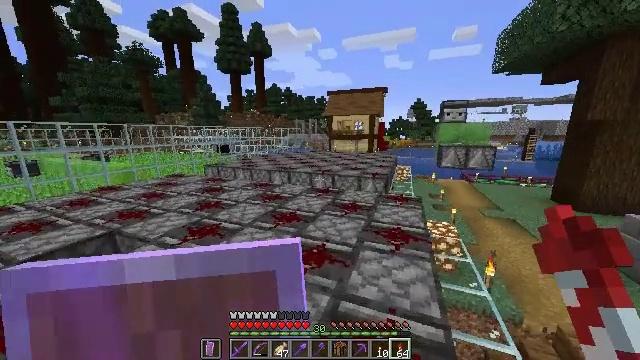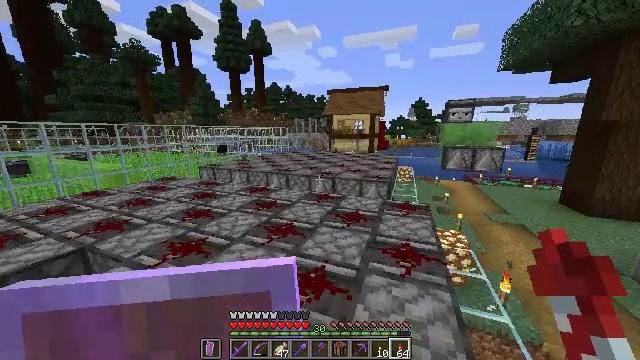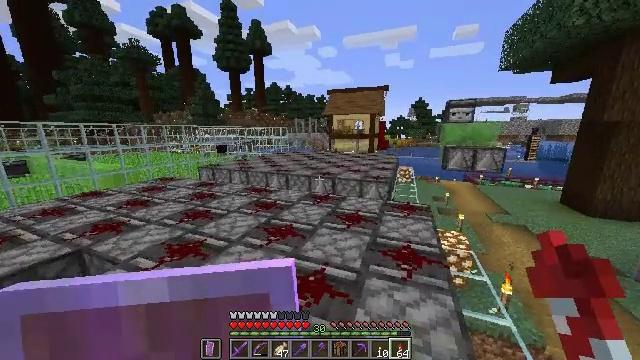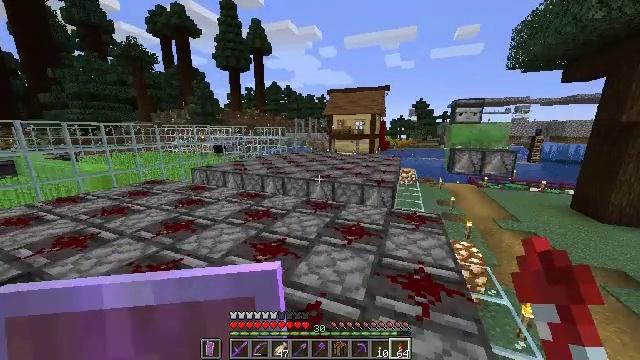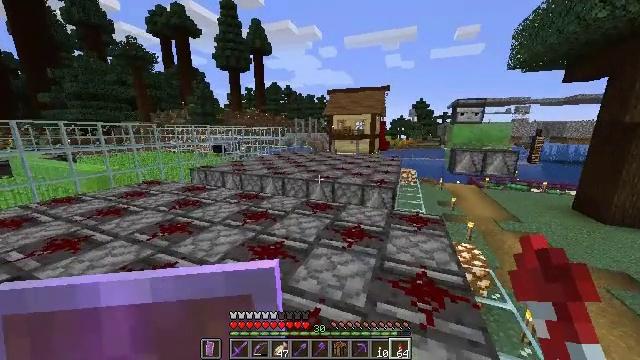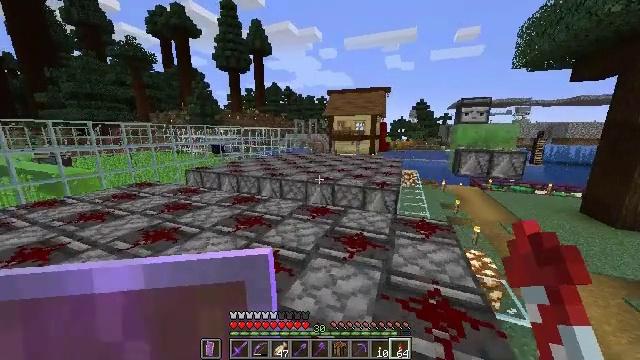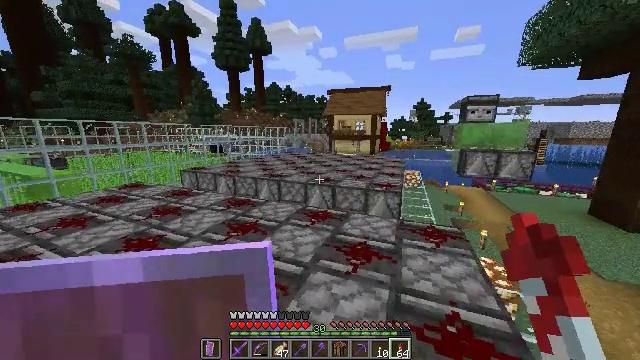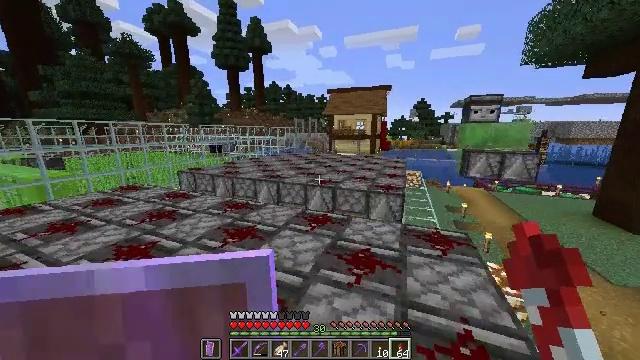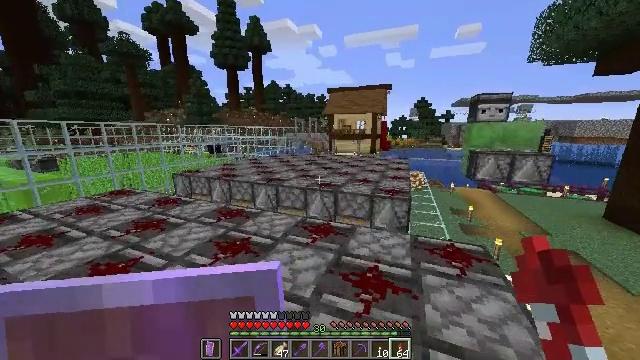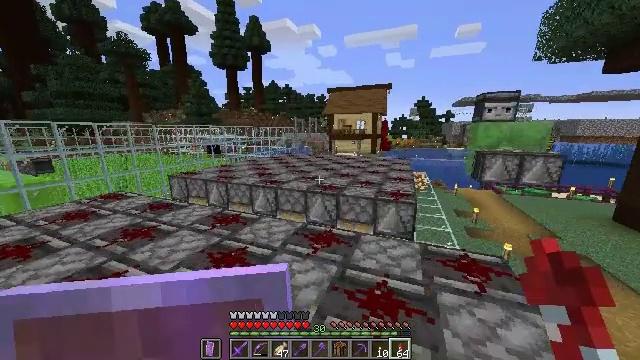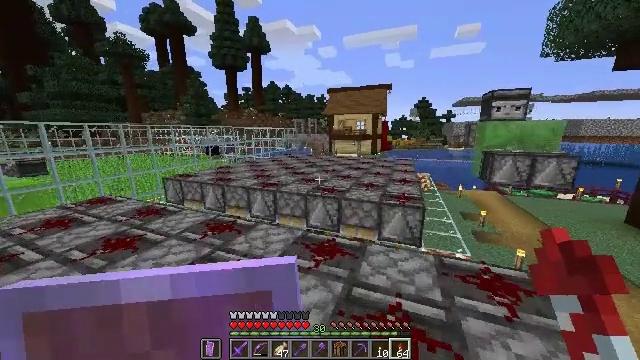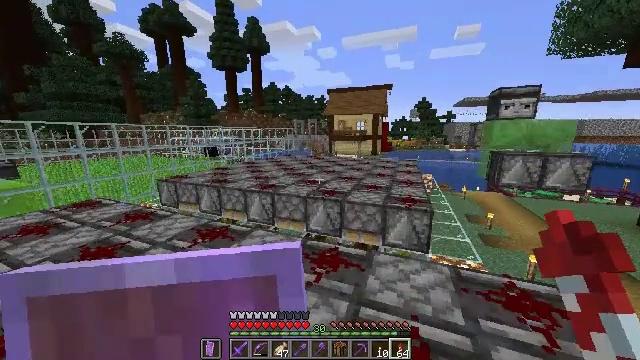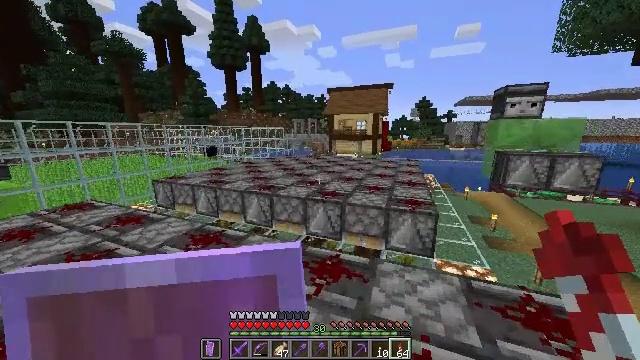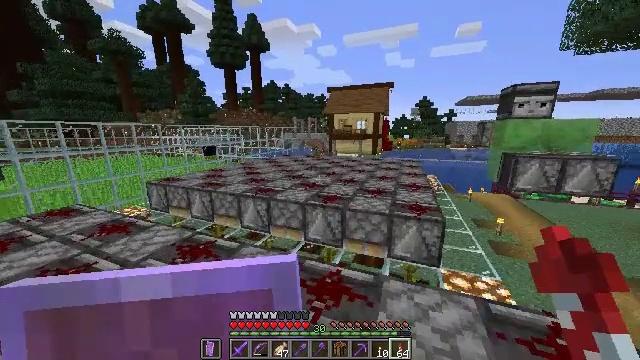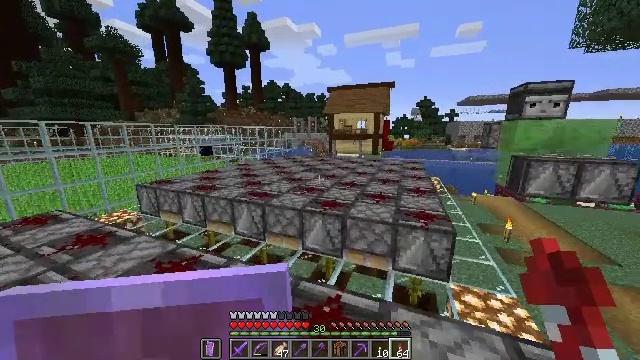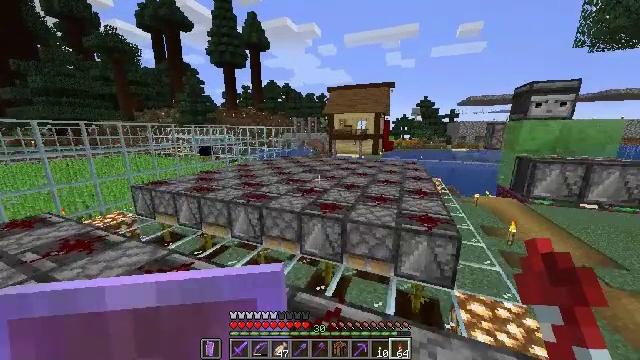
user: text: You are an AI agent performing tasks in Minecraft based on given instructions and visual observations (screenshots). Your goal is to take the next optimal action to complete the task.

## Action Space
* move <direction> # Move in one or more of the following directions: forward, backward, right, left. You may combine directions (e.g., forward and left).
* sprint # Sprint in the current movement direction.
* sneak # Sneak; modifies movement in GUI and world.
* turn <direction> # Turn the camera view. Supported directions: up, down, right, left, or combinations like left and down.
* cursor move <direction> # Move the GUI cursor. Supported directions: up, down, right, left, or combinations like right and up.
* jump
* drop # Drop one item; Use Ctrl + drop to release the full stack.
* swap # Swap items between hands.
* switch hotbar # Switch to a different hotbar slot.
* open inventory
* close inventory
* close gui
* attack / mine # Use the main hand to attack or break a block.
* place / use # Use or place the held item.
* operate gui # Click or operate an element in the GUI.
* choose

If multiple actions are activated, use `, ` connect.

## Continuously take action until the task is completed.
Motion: motion action
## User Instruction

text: Dismantle the sticky piston for reuse.
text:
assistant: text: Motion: move forward, sprint
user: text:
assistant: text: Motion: move forward, sprint
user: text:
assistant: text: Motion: move forward, sprint
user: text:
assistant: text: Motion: move forward, sprint
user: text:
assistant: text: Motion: move forward, sprint
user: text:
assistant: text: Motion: move forward, sprint
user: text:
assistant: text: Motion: move forward, sprint
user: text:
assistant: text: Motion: move forward, sprint
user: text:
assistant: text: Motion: move forward, sprint
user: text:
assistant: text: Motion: move forward, sprint
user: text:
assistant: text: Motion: move forward, sprint
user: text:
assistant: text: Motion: move forward, sprint
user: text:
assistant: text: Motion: move forward, sprint
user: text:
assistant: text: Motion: move forward, sprint
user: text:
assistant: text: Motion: move forward, sprint
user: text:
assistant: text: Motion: move forward, sprint
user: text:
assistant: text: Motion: move forward, sprint
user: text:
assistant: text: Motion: move forward, sprint
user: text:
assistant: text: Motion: move forward, sprint
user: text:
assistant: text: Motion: move forward, sprint
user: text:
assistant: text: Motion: move forward, sprint
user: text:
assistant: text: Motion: move forward, sprint, jump
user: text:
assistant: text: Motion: move forward, sprint, jump
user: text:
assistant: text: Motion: move forward, sprint, jump
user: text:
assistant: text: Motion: move forward, sprint, jump
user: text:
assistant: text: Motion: move forward, sprint
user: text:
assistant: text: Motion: move forward, sprint
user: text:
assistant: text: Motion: move forward, sprint
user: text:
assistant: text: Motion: move forward, sprint
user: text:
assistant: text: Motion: move forward, sprint